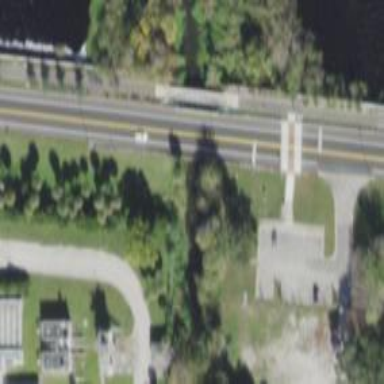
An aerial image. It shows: Primary highway bridge with asphalt surface. There is sidewalk on the left.